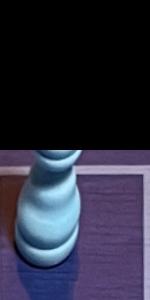
Label: Bishop_White